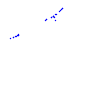
Particle: proton